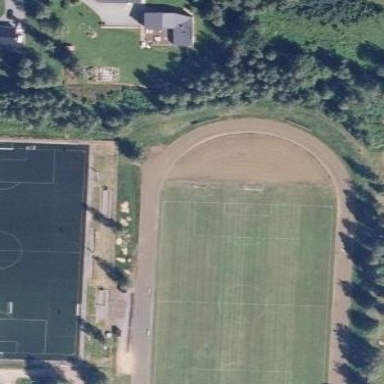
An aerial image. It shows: Soccer pitch for leisure land activities.